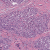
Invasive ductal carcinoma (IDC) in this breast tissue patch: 1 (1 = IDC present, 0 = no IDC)